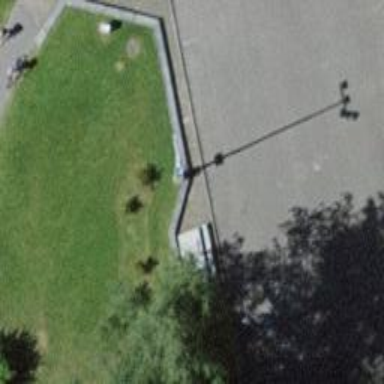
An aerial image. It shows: Picnic table located in leisure land area.